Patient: sex F, age 54
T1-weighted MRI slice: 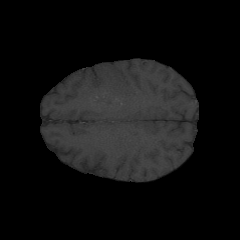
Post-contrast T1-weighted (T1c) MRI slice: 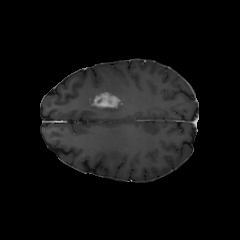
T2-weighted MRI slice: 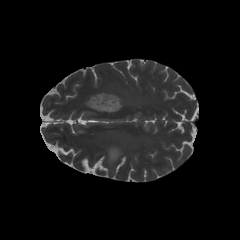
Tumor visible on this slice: yes
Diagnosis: Glioblastoma, IDH-wildtype
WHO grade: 4